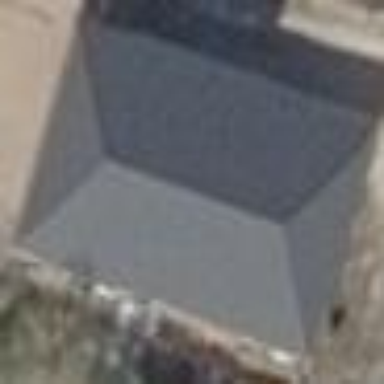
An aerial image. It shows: Detached building with hipped roof shape.